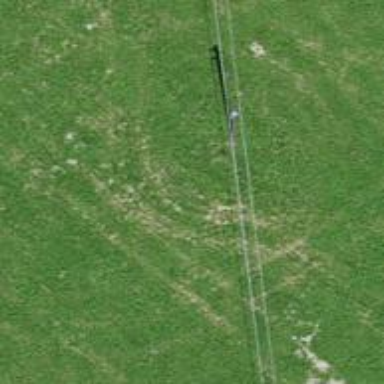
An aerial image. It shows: Power pole.